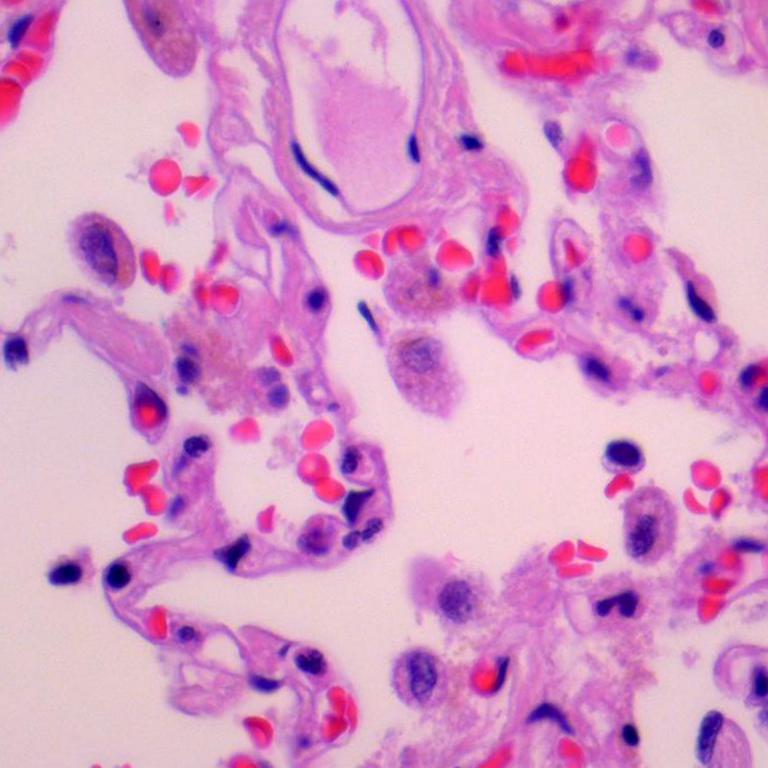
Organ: lung
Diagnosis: benign